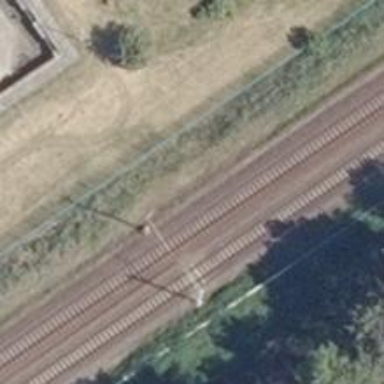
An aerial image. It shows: Catenary mast for power lines.